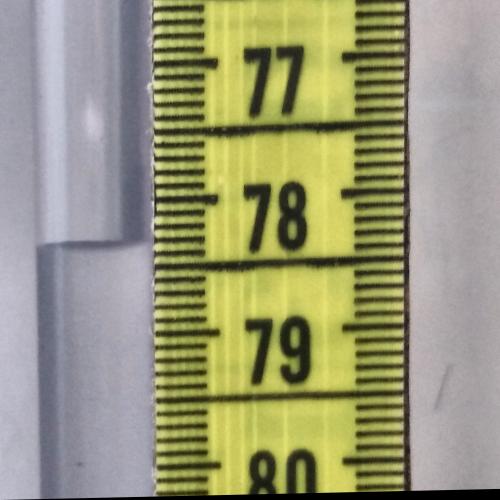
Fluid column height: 78.3 cm